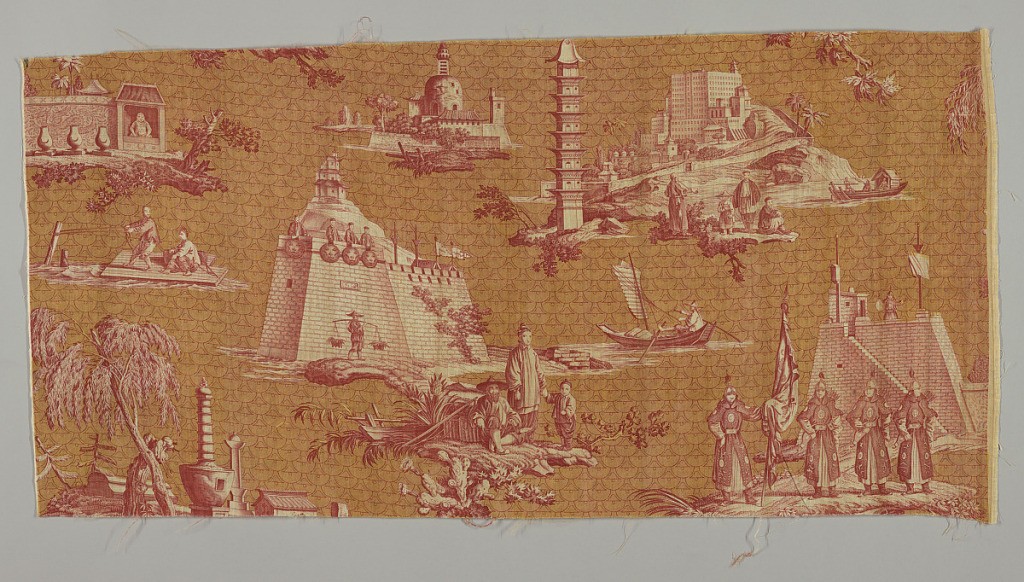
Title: Les Chinois
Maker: Oberkampf & Cie., Jouy-en-Josas, France, 1759–1815
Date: ca. 1810
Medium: cotton Technique: plain weave foundation; red printed by engraved roller; yellow added by block or brush Label: Roller-printed on cotton; yellow added by block or brush
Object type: Textile
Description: Small scenes depicting religious and secular architecture in China, many of which are derived from illustrations in "An Authentic Account of an Embassy from the King of Great Britain to the Emperor of China" (London, 1797). The fortress at Yangchow (center), and warriors, is based on the drawings of William Alexander. Printed in red with white reserved and a yellow ground.